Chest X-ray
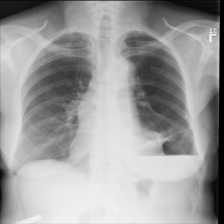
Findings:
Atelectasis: positive
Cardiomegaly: negative
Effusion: negative
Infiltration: negative
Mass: negative
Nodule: negative
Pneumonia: negative
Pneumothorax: negative
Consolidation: negative
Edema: negative
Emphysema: negative
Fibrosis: negative
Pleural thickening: negative
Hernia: negative